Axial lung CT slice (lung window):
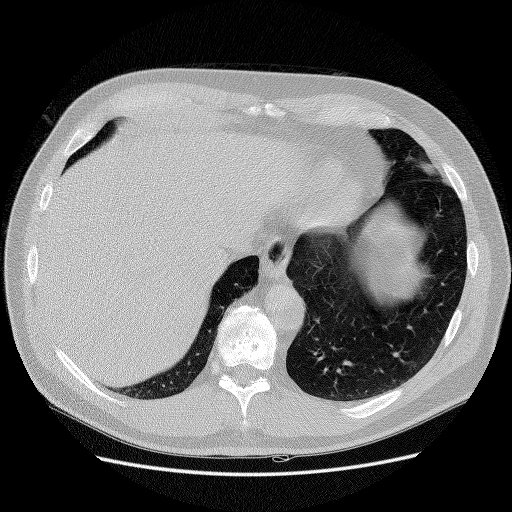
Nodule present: no